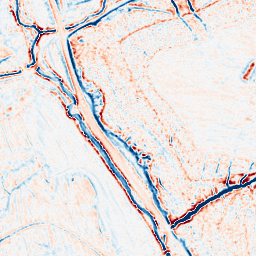
Category: edge_preserving
Decomposition family: bilateral
Decomposition parameters: d: 9
sigma_color: 100
sigma_space: 75
Upsampling method: linear_exact
Upsampling parameters: scale: 2
Upsampling scale: 2